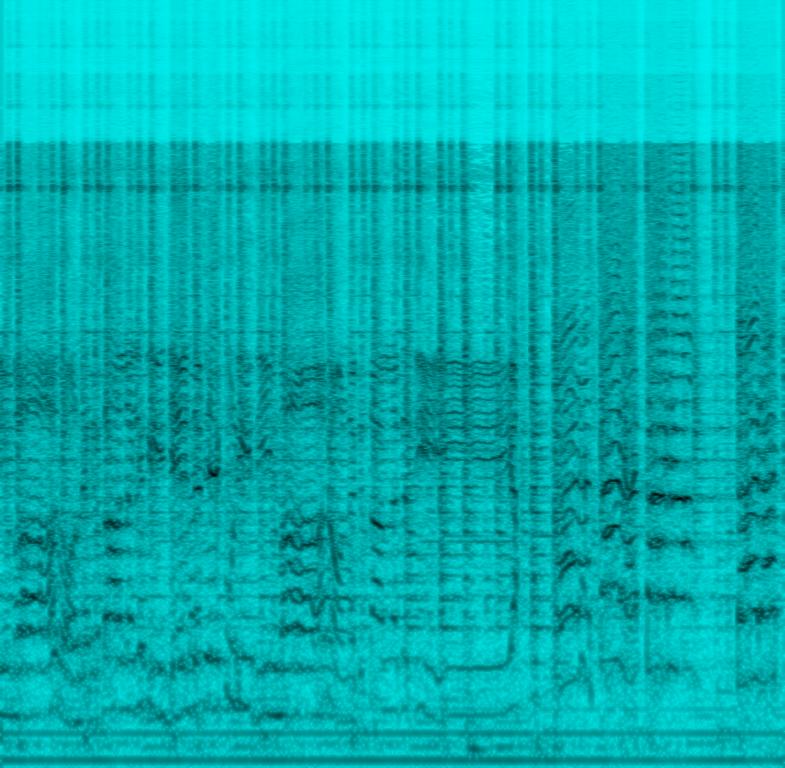
This song is a happy Punjabi song. The tempo is fast with a male vocalist singing an enthusiastic melody to the beat of a dhol , tanpura and beat of a shaker. The song is lively, simple, energetic and festive. This song is sung at weddings. It is a jugalbandi between the bride and groom’s side where two vocalists compete playful in vocal battle.